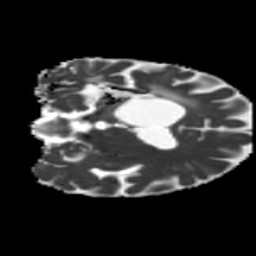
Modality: MD
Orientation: coronal
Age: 53
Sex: female
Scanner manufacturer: siemens
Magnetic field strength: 3 T
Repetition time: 5.25 s
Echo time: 0.08 s